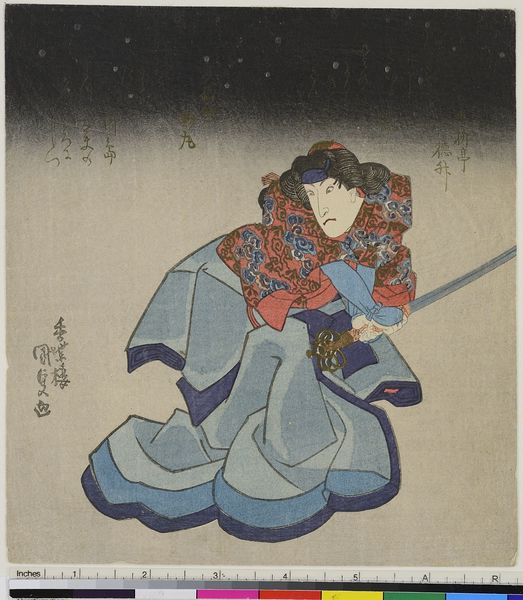
Künstler: Utagawa Kunisada
Standort: Hamburg
Institution: Museum für Kunst und Gewerbe Hamburg
Schlagwörter: blau, kämpfer, mann, grau, kleid, nacht, schwarz, türkis, zeichnung, rot, tuch, hochformat, falten, theater, kontrast, hellblau, holzschnitt, japan, schrift, farbe, grafik, graphik, dunkelblau, inschrift, schriftzeichen, stern, asien, druck, druckgraphik, sterne, druckgrafik, schwert, koloriert, degen, china, krieger, zeit, schauspieler, farbholzschnitt, schauspielerin, kimono, samurai, hiroglyphen, unzufrieden, kabuki, edo, schwwarz, maßband, reproduktionen, 1780, druckerzeugnisse, theateraufführung, blindprägedruck, blinddruck, ste3n